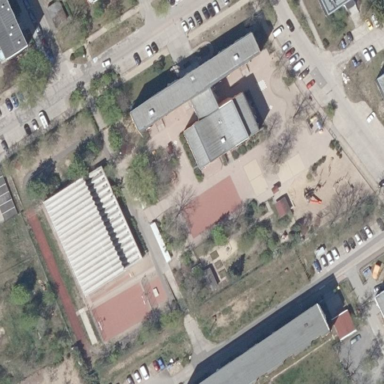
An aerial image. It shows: School.